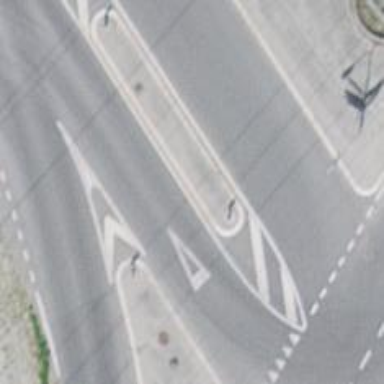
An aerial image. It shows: Tertiary road.